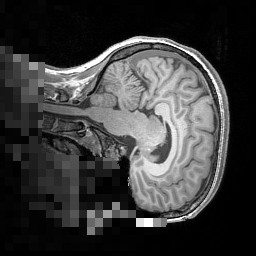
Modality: T1w
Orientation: sagittal
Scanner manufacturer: siemens
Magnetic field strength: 3 T
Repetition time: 1.5 s
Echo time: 0.00291 s